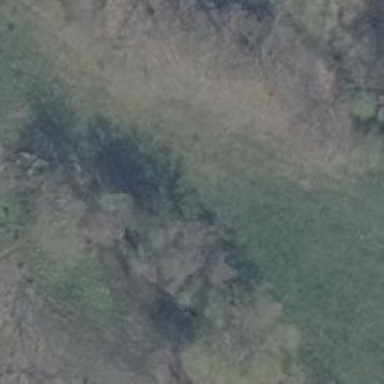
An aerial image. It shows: Row of trees in natural setting.